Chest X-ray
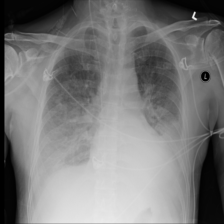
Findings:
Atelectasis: negative
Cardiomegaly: negative
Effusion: positive
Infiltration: positive
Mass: negative
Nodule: negative
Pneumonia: negative
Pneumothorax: negative
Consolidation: negative
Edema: negative
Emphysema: negative
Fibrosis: negative
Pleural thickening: negative
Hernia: negative